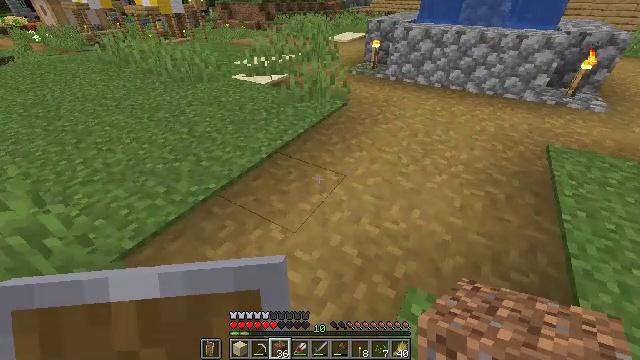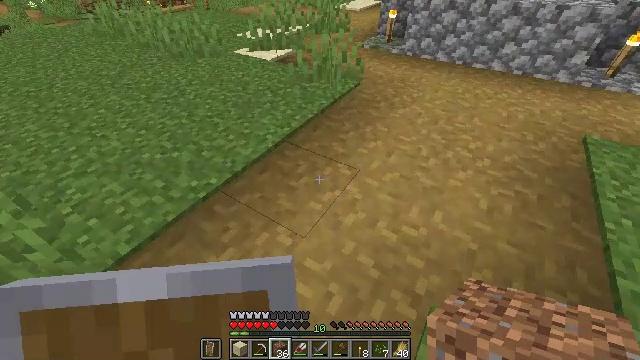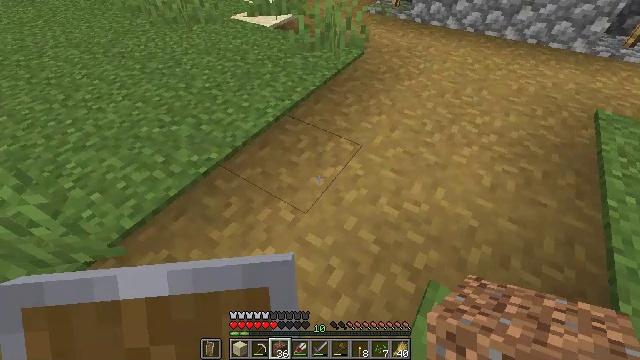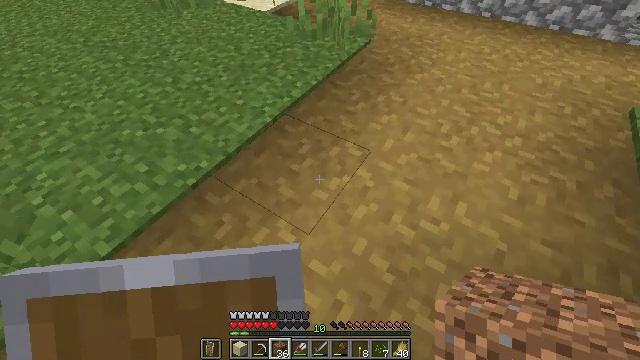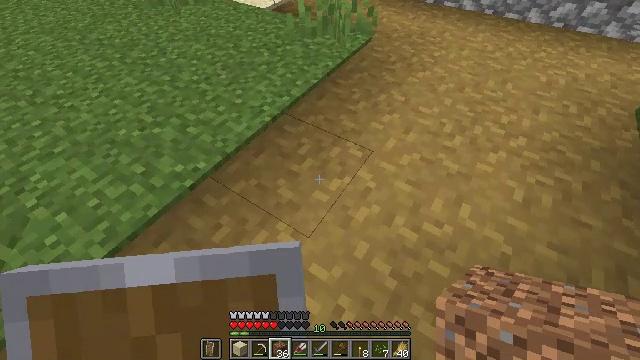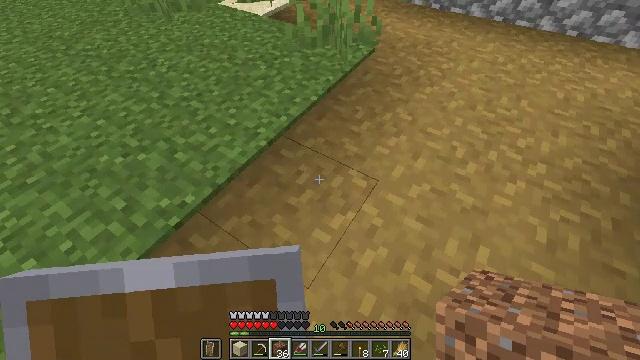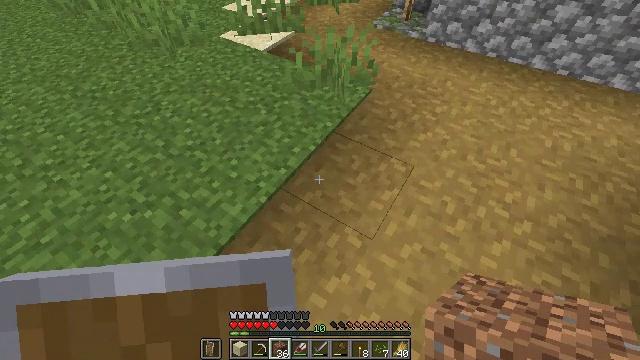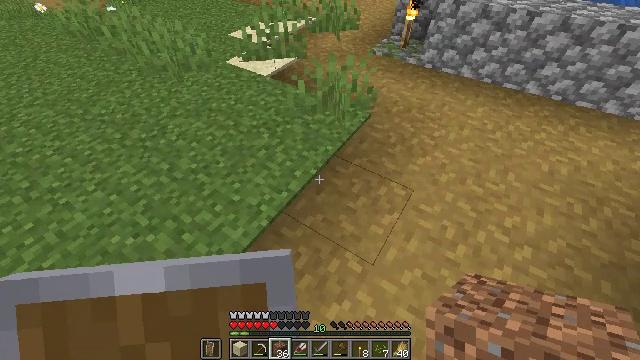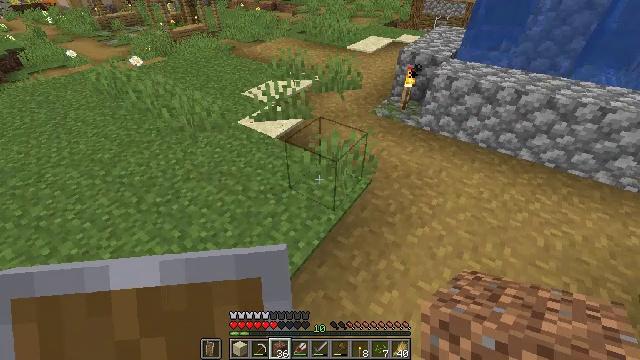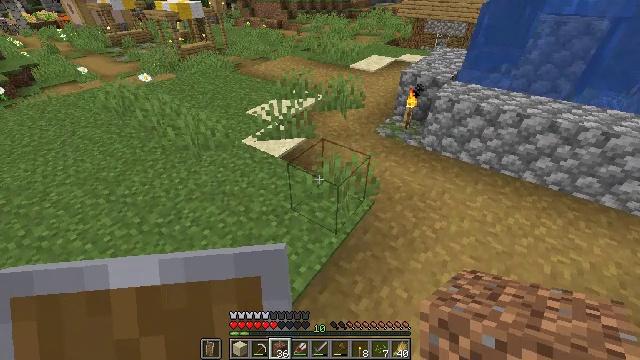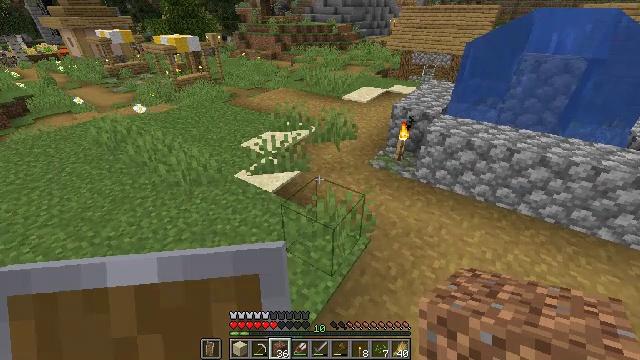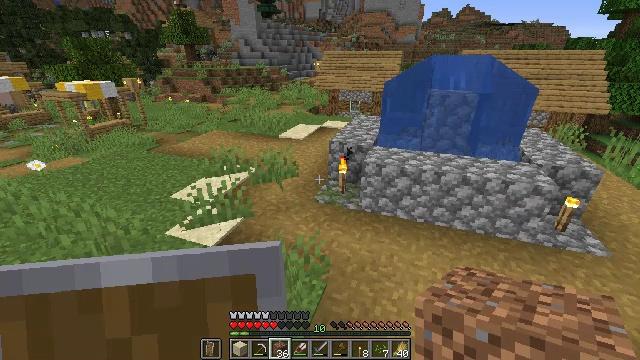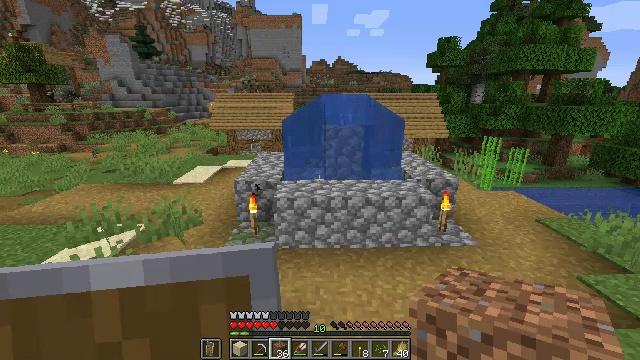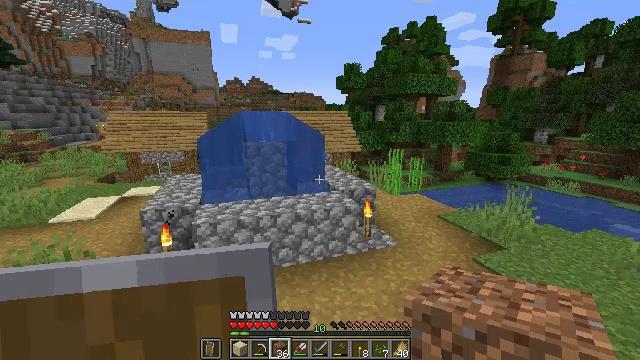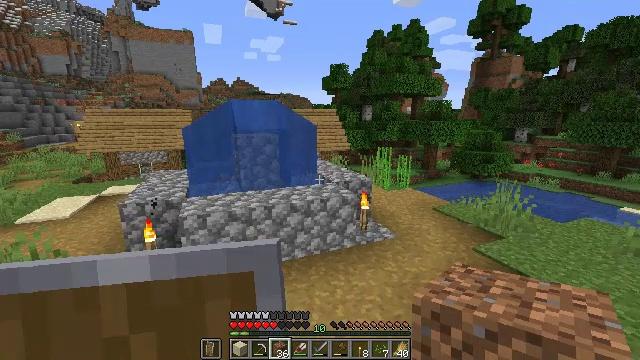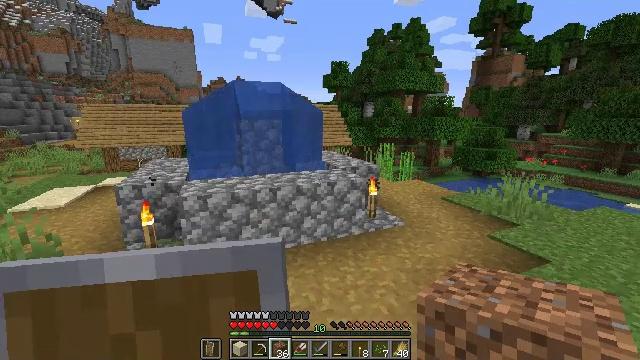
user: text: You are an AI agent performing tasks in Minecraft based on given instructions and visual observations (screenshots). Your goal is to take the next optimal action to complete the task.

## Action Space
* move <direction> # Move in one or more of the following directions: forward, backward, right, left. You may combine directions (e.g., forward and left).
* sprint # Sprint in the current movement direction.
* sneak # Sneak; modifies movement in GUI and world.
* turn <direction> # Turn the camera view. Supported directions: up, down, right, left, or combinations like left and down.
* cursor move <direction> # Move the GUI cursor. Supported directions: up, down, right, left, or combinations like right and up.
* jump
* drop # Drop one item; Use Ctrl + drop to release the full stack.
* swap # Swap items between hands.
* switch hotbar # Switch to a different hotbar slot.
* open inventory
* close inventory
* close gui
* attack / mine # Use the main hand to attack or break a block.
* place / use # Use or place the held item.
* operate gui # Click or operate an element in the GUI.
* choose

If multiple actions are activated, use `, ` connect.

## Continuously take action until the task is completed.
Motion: motion action
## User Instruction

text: Collect a hay block for crafting.
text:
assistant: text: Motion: move forward, turn left and down
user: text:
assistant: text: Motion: move forward, turn down
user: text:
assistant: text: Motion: move forward, turn down
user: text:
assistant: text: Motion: move forward
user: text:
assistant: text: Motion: move forward
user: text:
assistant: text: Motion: move forward, jump
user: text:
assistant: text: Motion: move forward, turn up, jump
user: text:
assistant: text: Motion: move forward, turn left and up, jump
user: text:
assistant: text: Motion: move forward, turn up, jump
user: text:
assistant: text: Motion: move forward, turn right and up, jump
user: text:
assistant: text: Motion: move forward, turn right and up, jump
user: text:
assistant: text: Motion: move forward, turn right and up, jump
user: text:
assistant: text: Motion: move forward, turn right and up, jump
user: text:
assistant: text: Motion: move forward, turn right
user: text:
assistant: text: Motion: move forward
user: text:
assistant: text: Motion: move forward
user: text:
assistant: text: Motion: move forward, turn left and down
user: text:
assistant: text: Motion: move forward, turn left and down
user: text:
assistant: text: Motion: move forward
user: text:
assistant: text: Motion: move forward
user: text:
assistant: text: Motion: move forward, turn left
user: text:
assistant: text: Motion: move forward, turn left
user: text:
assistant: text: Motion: move forward, turn left
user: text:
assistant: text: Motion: move forward, turn left
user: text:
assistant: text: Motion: move forward
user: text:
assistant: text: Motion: move forward
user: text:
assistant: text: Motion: move forward
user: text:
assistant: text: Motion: move forward
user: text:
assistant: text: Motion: move forward
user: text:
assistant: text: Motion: move forward